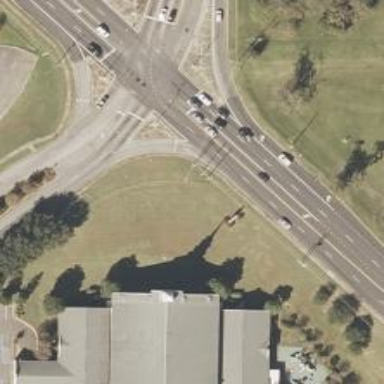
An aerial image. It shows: Secondary link road.